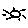
Label: sun